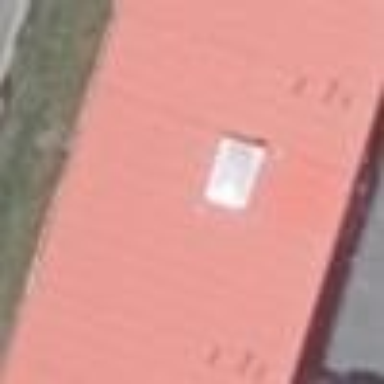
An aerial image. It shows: Industrial building with red metal skillion roof. The roof is oriented across the building.